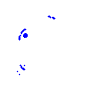
Particle: electron